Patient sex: F
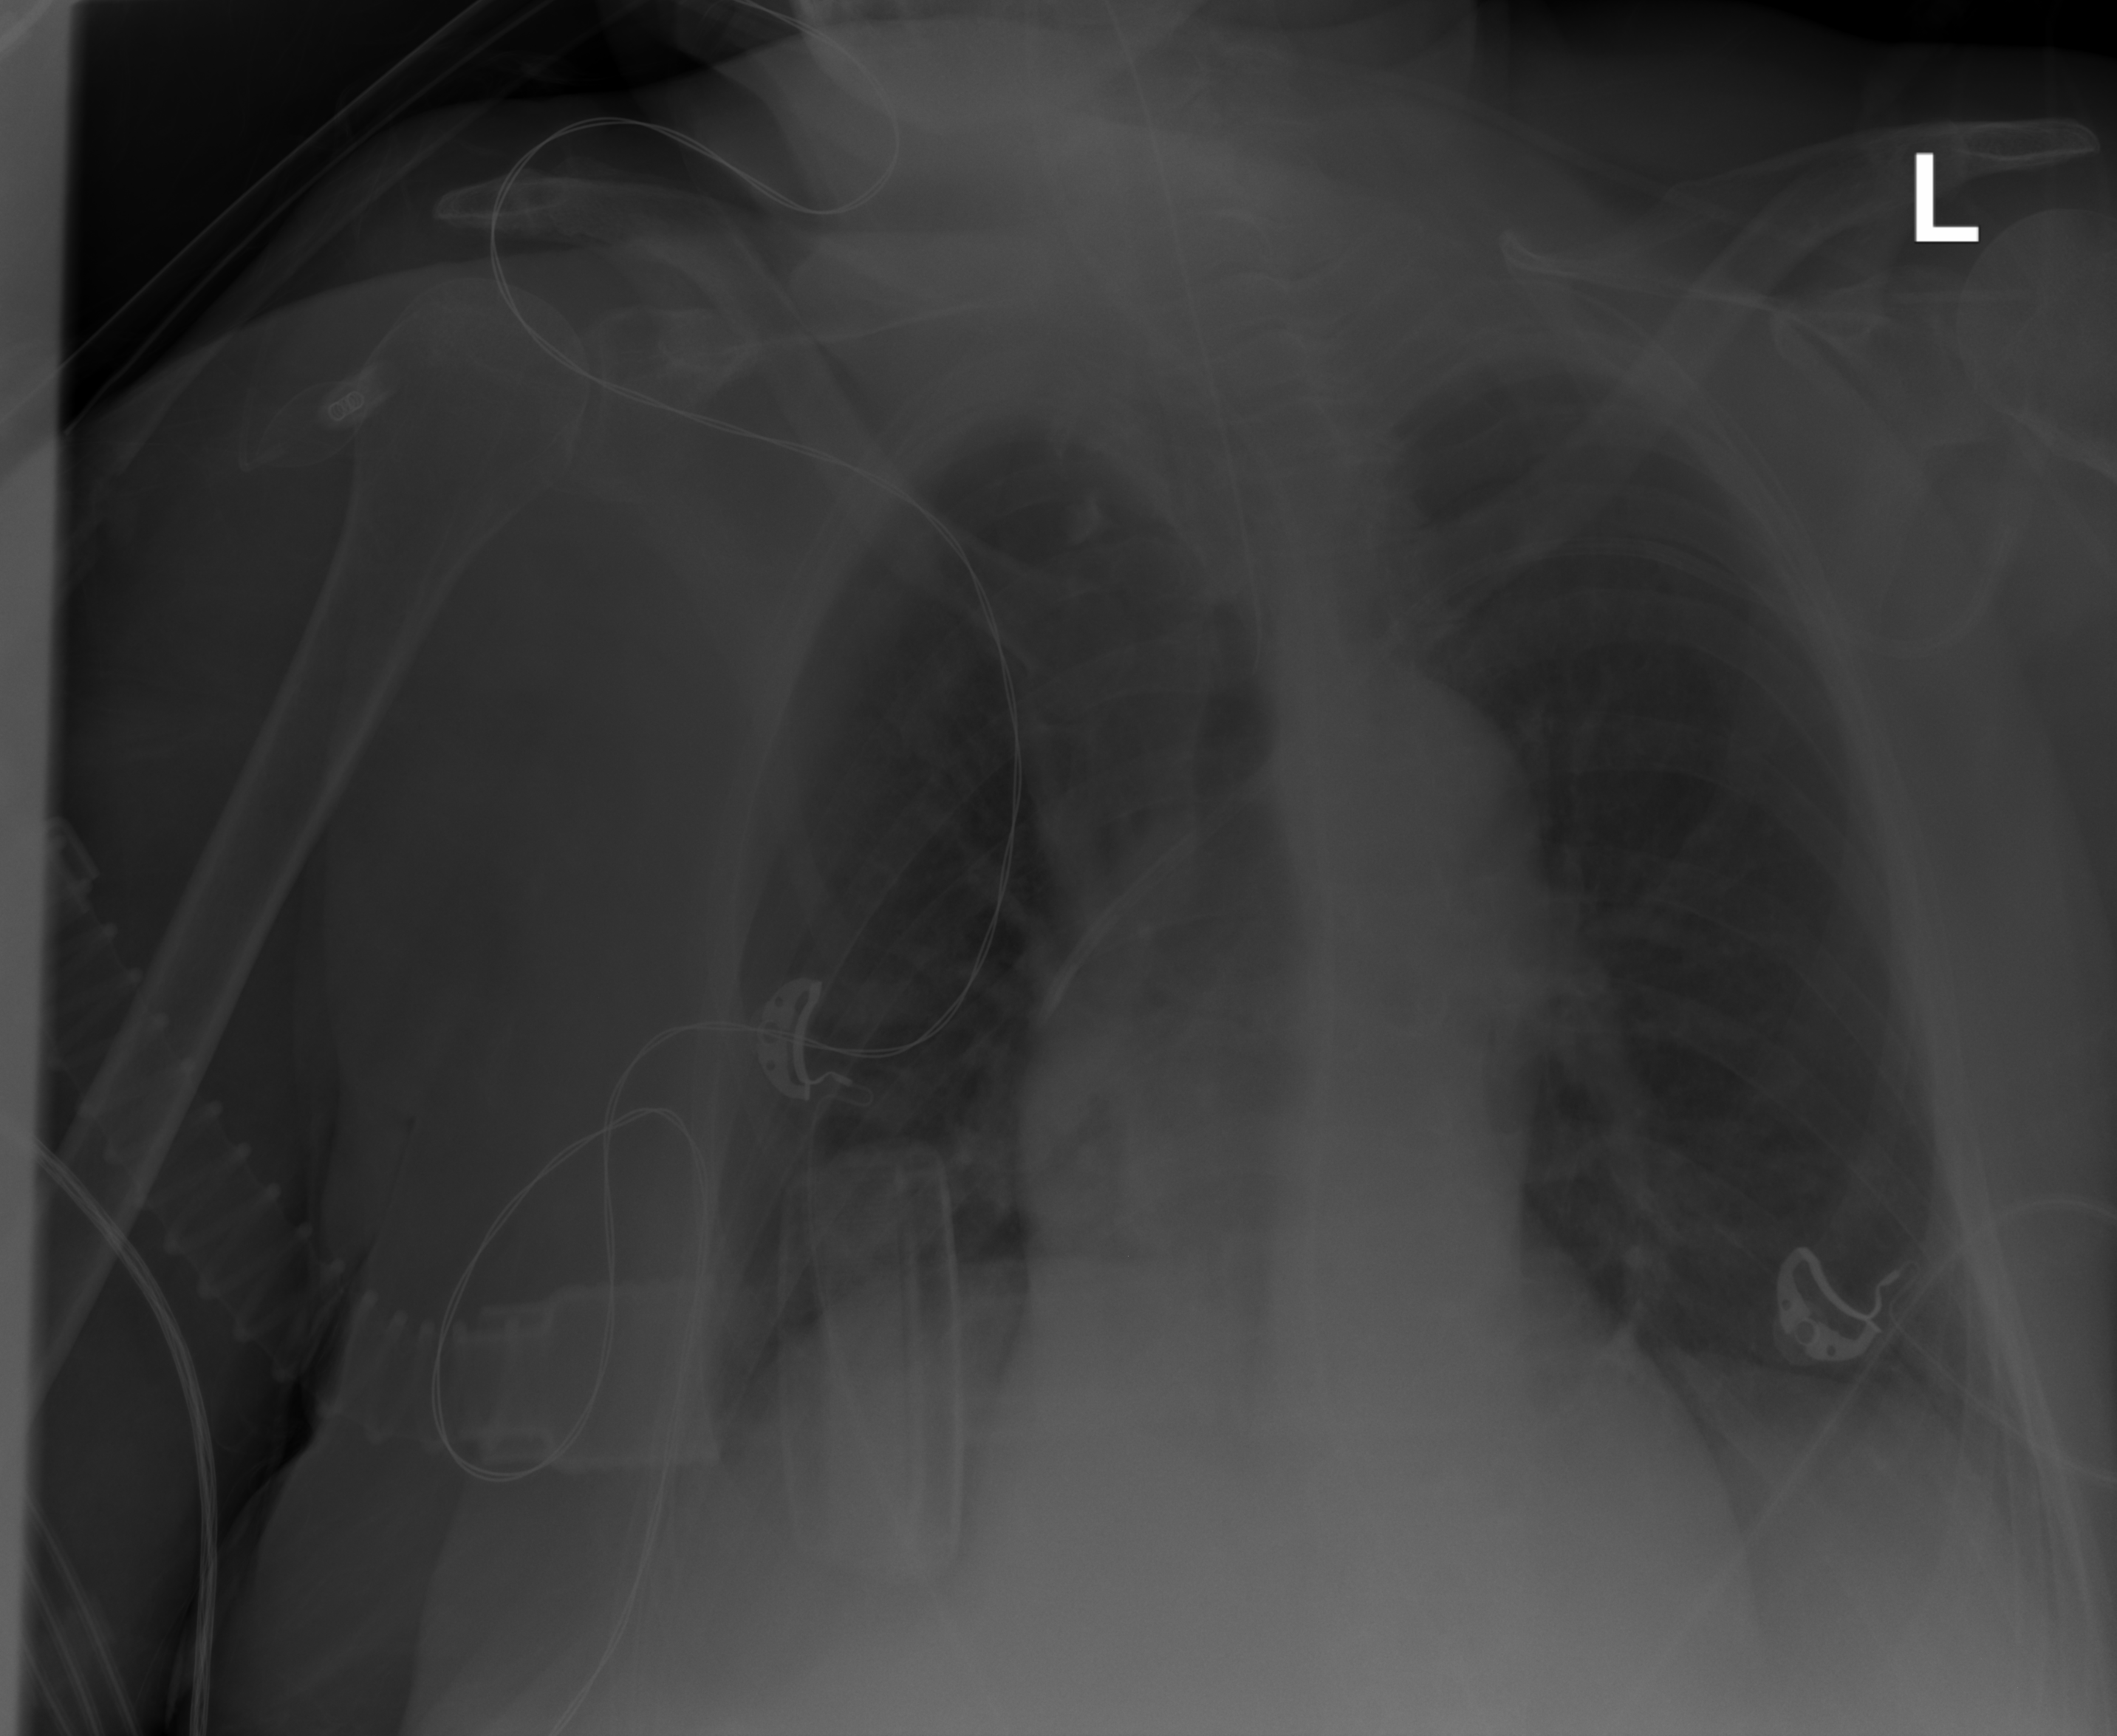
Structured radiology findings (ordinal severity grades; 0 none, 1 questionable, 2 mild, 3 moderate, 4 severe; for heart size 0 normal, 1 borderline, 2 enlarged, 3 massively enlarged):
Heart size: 0
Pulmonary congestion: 0
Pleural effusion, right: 0
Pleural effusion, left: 2
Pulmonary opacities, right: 0
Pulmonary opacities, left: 0
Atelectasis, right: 2
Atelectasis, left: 2